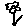
Label: flower